Question: Say I have three boxes to nest. A, B, and C. I want to have them nested in an way that C resides within, but positions relative to B, B resides within but positions relative to A, and A positions relative to the browser. I understand in common cases, where I only need to nest two of them, say B within A, I can make A position:relative and B position:absolute. In this way, I embed box B within A and adjust its positions within A's area. However in the case of three boxes(or even more ), How can I have them placed in such a way?
In picture. my desired effect would be as following. So that B is limited to the area within A, and C is limited within area of B

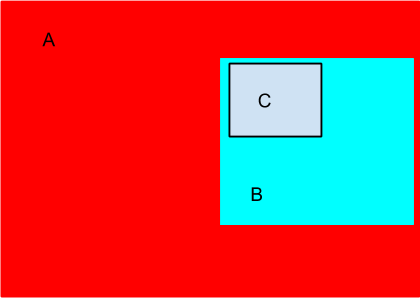
Answer: Use 'position:relative;' on the outer parent - in your case A.
Then place all other divs using 'position:absolute' and set the offset using 'top', 'bottom', 'left' and 'right' properties. Each '<div>' will be automatically relative to it's direct parent. <URL>
'''
<div id="a">
<div id="b">
<div id="c"></div>
</div>
</div>
'''
'''
#a{
position:relative;
width:200px;
height:200px;
background:red;
}
#b{
position:absolute;
top:75px;
left:100px;
background:cyan;
width:75px;
height:100px;
}
#c{
position:absolute;
background:white;
top:10px;
left:10px;
width:40px;
height:40px;
}
'''